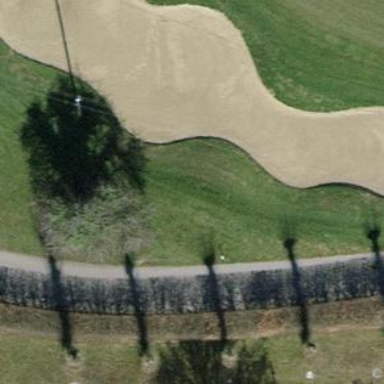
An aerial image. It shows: Sand bunker on golf course.